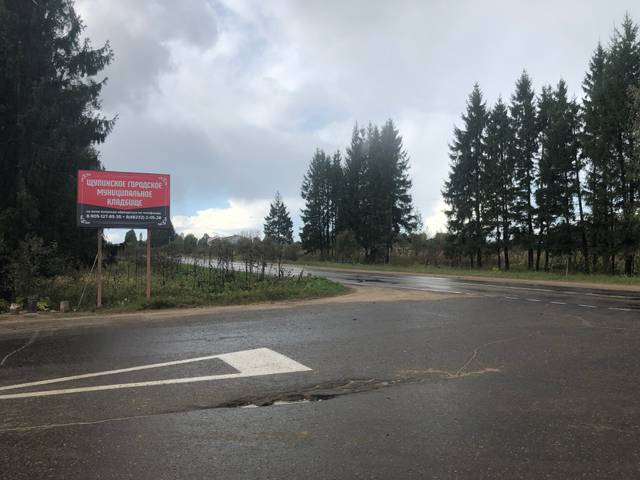
Region: Russia
Coordinates: 56.294, 34.272